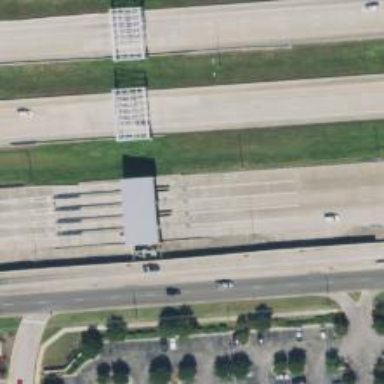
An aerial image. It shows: Toll gantry on the road.